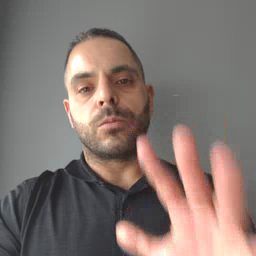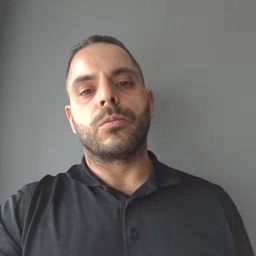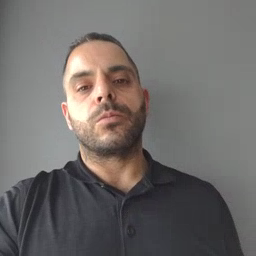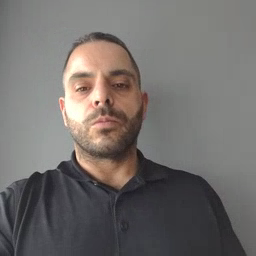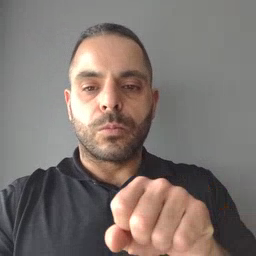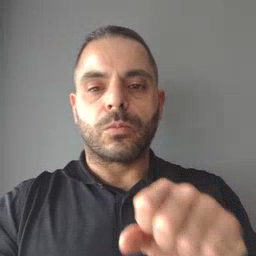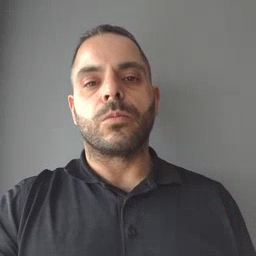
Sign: shoe